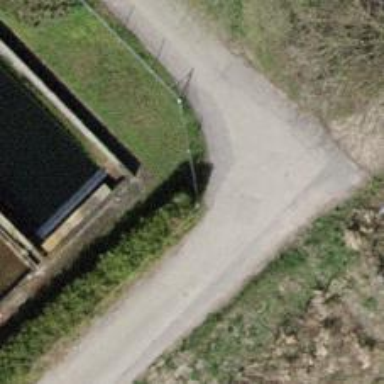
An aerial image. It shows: Hedge barrier.